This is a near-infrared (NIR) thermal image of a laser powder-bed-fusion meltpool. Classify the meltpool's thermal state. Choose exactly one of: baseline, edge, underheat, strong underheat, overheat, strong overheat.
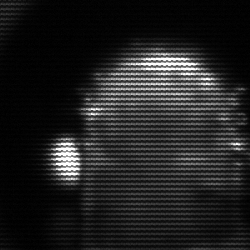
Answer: baseline